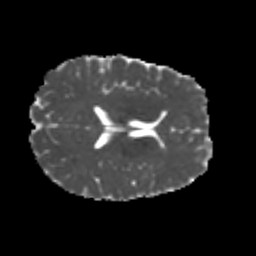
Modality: MD
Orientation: axial
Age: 23
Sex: male
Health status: healthy
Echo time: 0.074 s